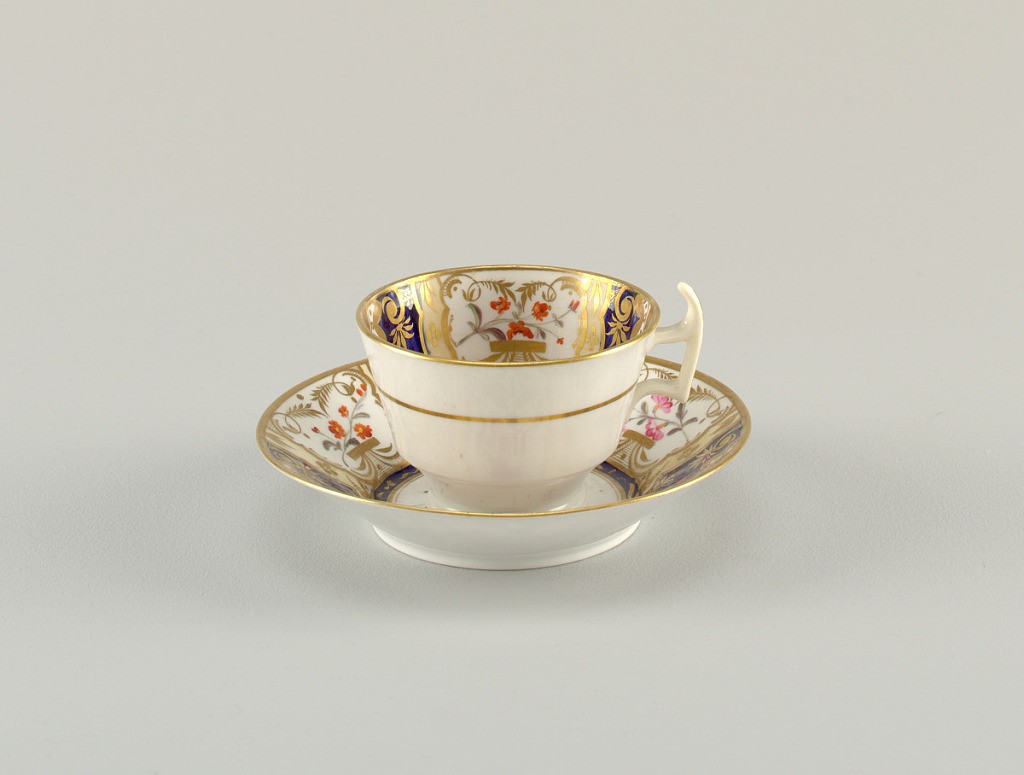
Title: Cup and Saucer, from a Tea Service
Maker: Spode Ceramic Works, English, established 1776
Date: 19th century
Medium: porcelain, vitreous enamel, gold
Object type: cup and saucer
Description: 1992-5-52-a,b: Cup has handle with raised spur. Exterior decorate...